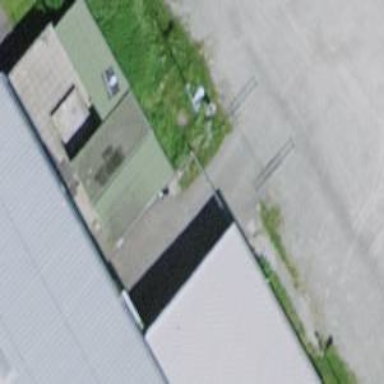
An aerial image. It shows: Building with flat roof.